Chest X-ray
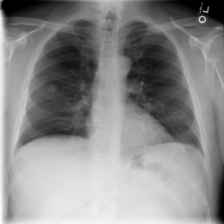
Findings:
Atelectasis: negative
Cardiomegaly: negative
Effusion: negative
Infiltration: negative
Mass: negative
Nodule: positive
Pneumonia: negative
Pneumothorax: negative
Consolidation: negative
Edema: negative
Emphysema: negative
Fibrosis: negative
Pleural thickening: negative
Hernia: negative